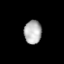
Tissue: lung
Cell type: Epithelial cells
Senescence score: 0.2274
Nuclear area (px): 404
Mean DAPI intensity: 177.705